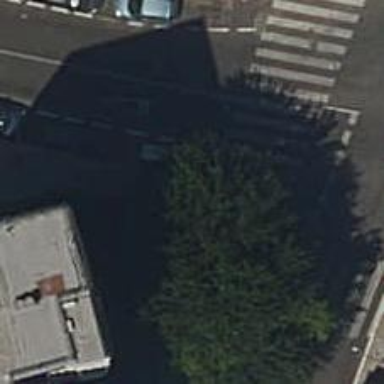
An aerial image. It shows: Sidewalk.